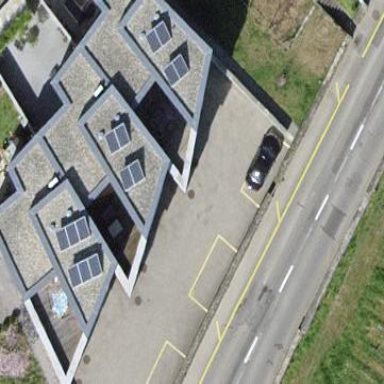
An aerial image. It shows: House with flat roof.